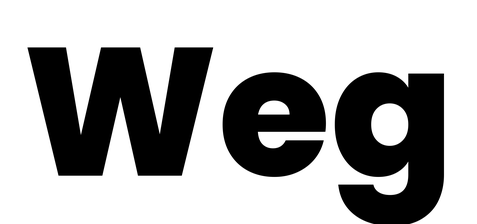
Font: Poppins-ExtraBold